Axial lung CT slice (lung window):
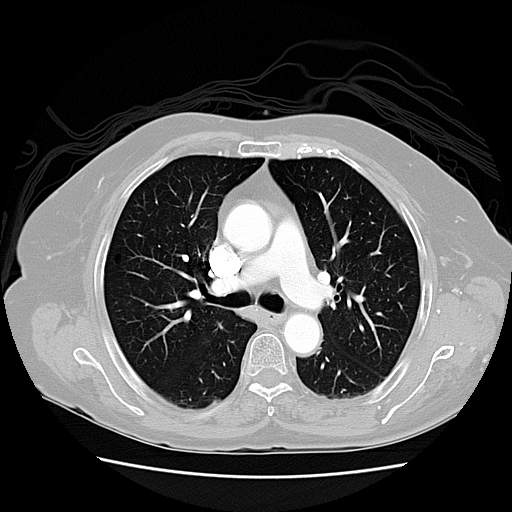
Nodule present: no